Field crop: maize
Growth stage: 2
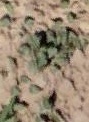
Species: convolvulus